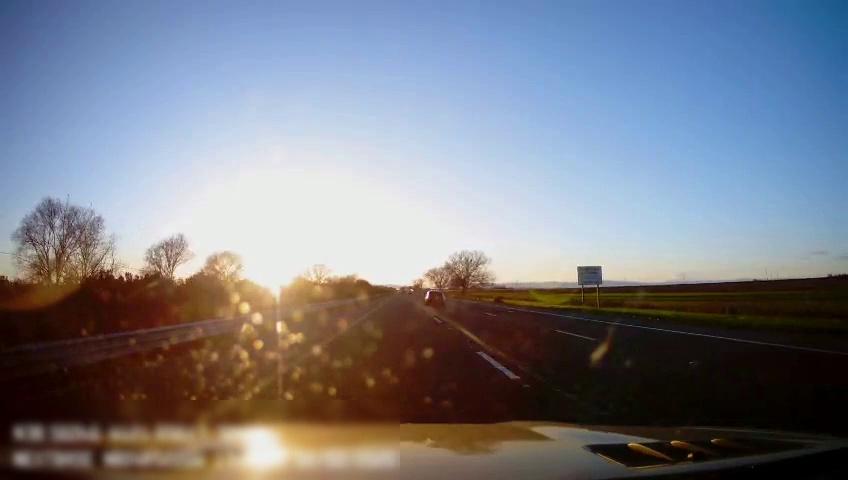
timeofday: Day
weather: Sunny
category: Drivable Space
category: Vehicles | Car
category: Lanes | Alternate Lane
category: Lanes | Current Lane
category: Lanes | Current Lane
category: Lanes | Alternate Lane
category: Traffic | Signs
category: Traffic | Signs